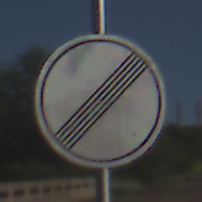
Verkehrszeichen: EndeSaemtlicherBegrenzungen
Umgebung: Outdoor, RoadRail
Tageszeit: MorningAfternoon
Wetter: PartlyCloudy
Licht: Natural
Jahreszeit: NotSpecified
Kontrast: HighContrast